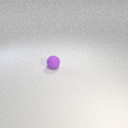
small purple rubber sphere